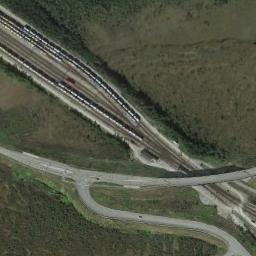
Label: railway_station